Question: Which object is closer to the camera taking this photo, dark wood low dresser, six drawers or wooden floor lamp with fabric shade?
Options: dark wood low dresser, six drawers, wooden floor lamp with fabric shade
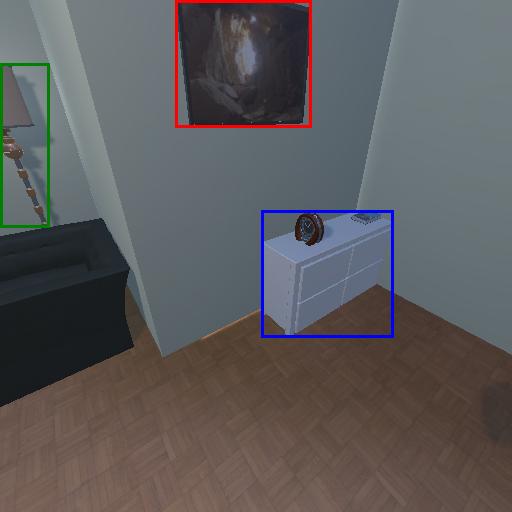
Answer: dark wood low dresser, six drawers